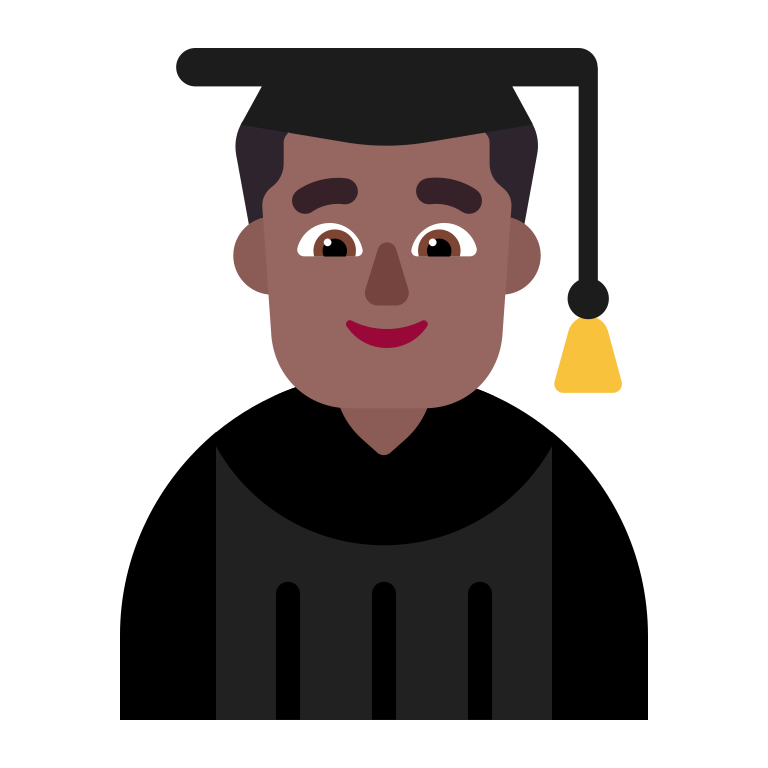
man student flat  dark